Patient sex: M
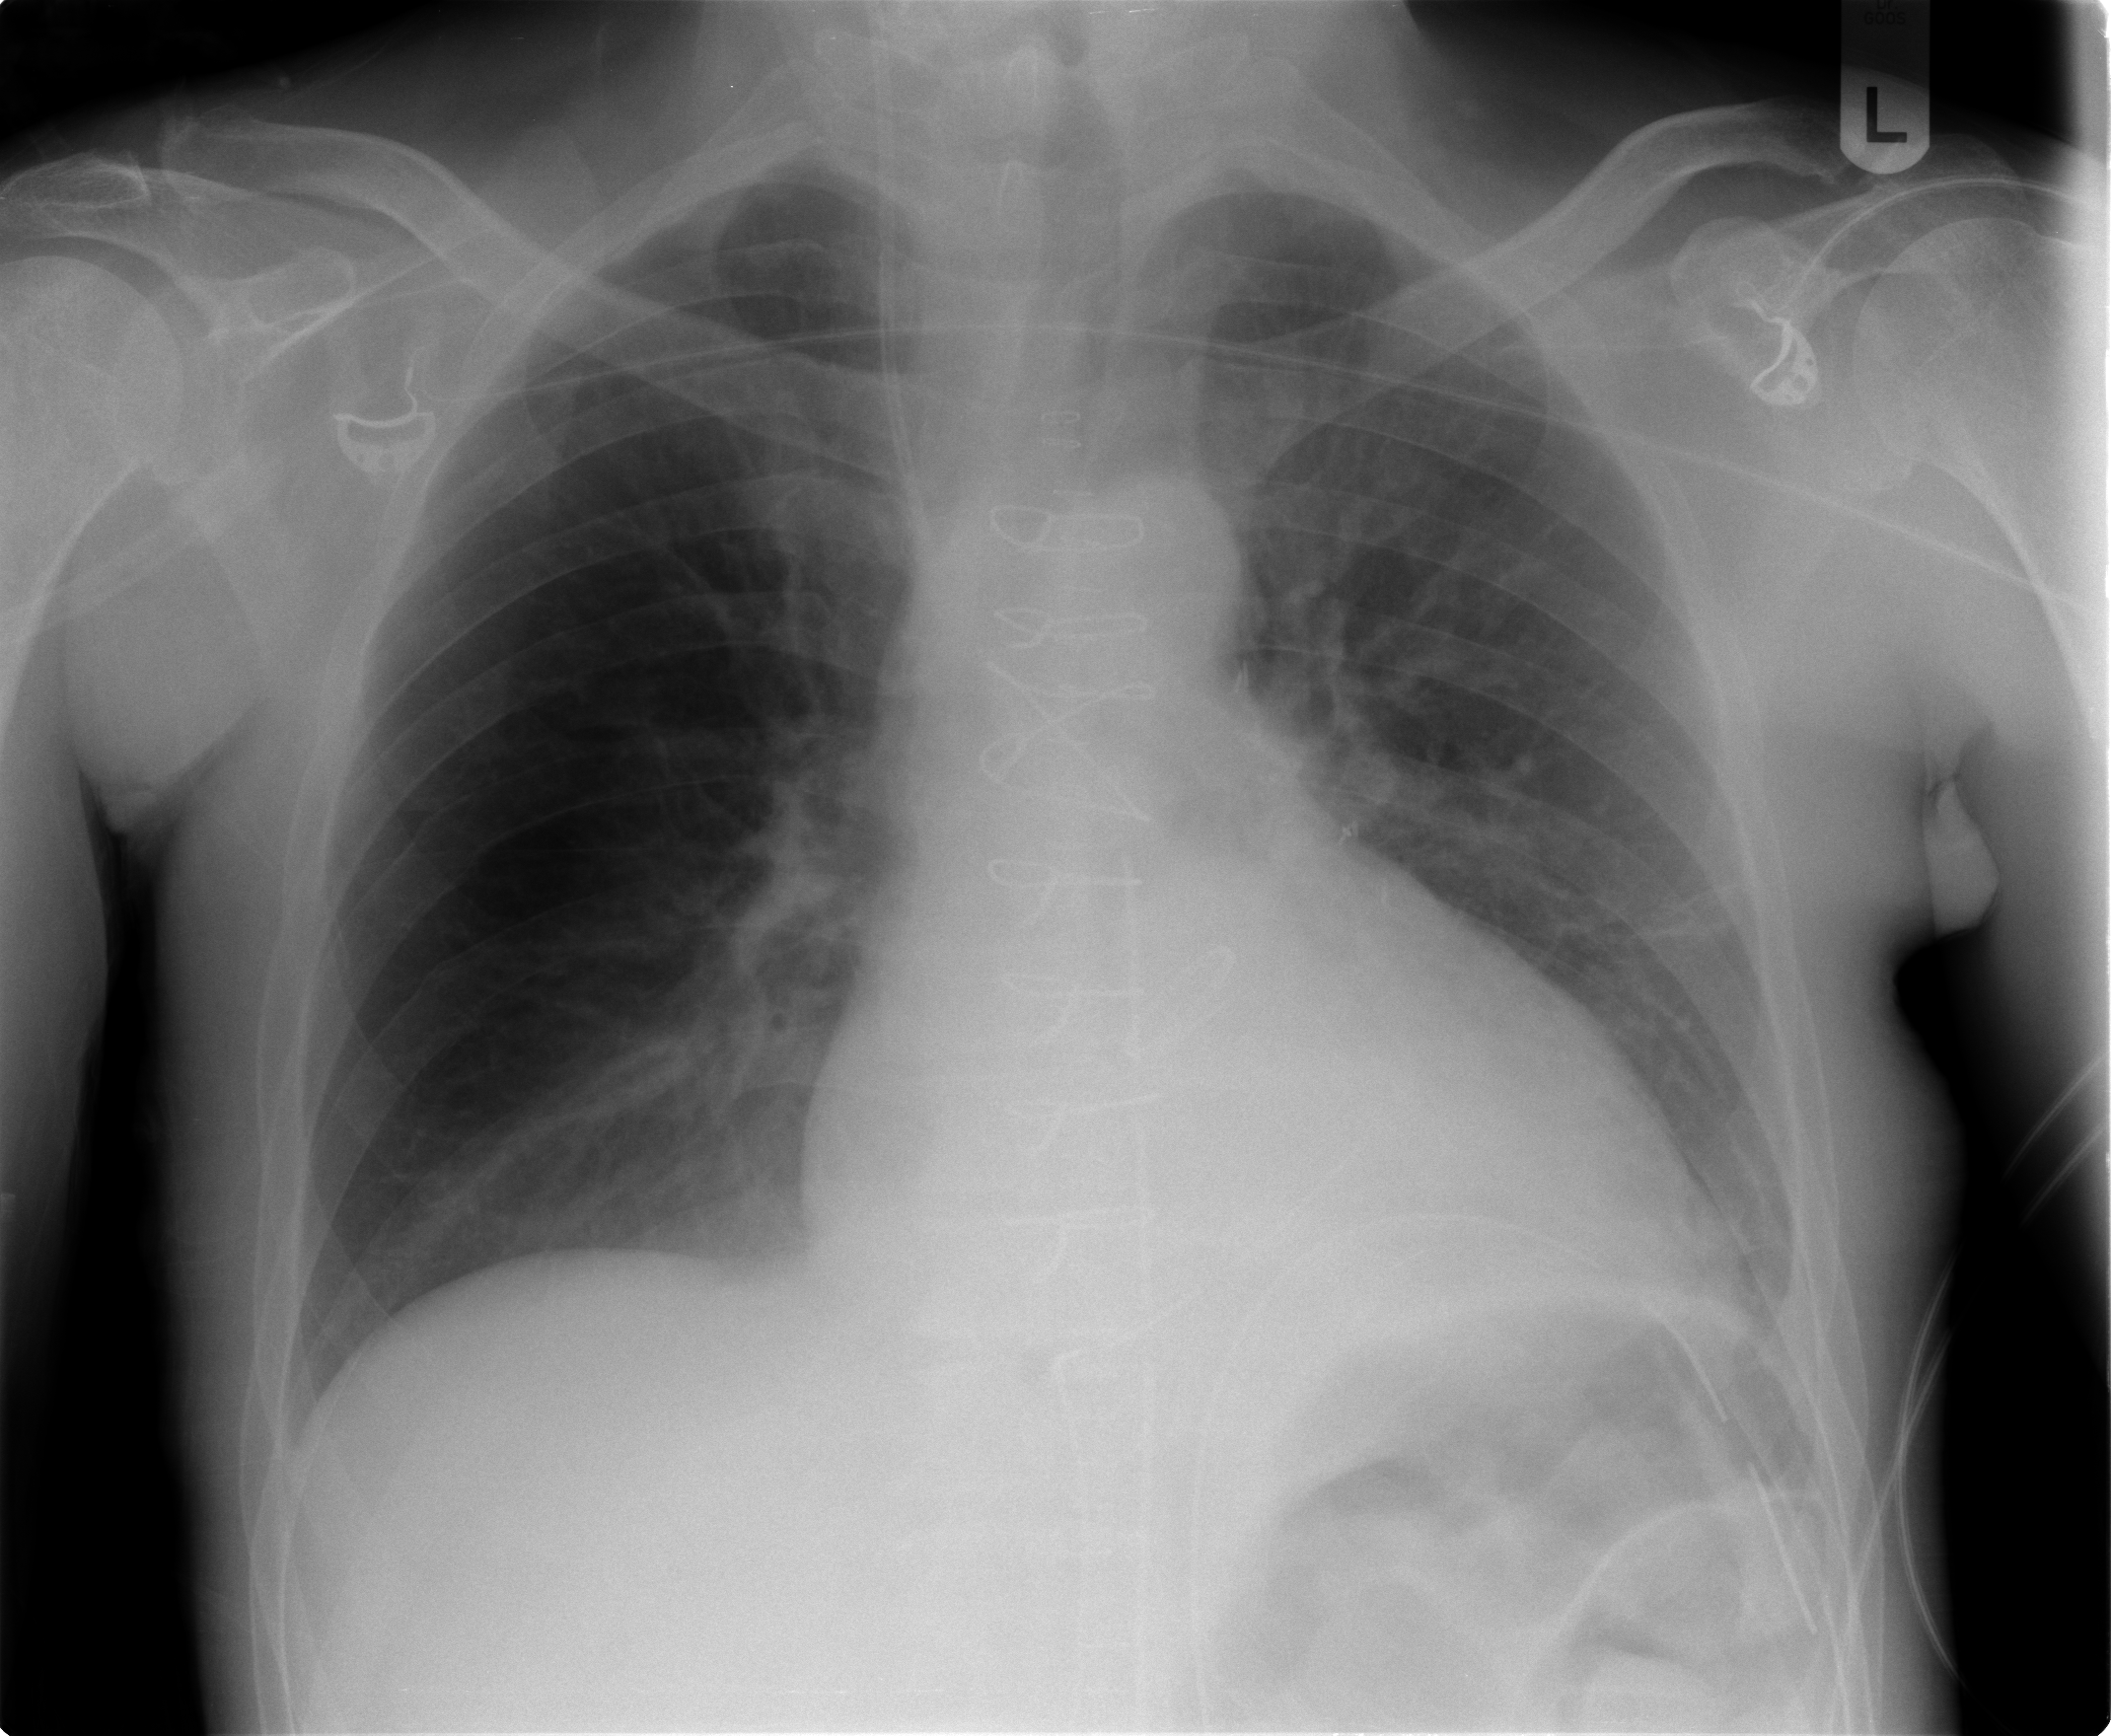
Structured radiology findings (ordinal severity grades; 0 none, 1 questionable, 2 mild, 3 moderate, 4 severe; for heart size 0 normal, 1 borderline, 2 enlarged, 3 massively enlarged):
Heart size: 0
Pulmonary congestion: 0
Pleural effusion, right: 0
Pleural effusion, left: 0
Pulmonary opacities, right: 0
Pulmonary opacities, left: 0
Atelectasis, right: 0
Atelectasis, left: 1